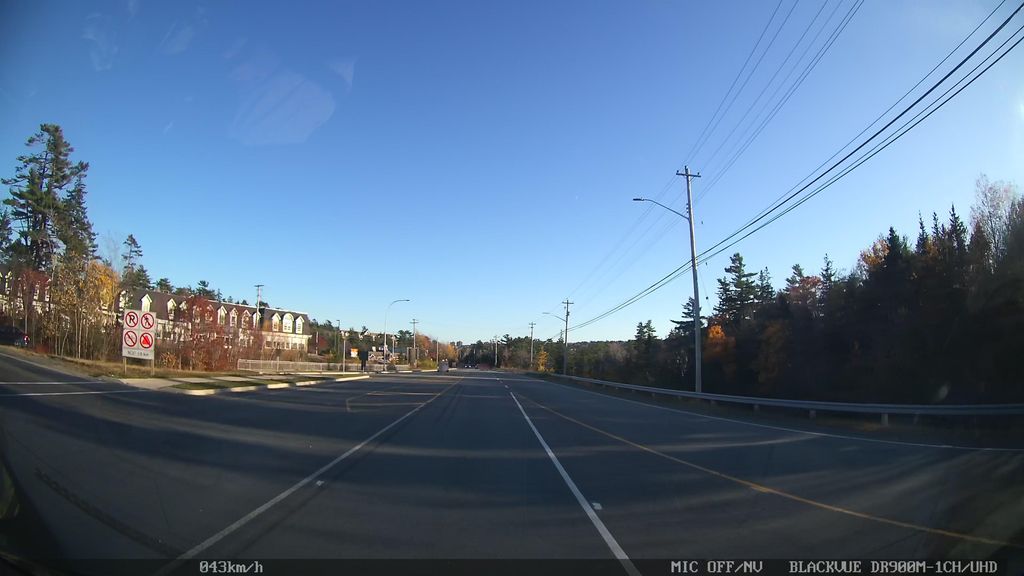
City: halifax